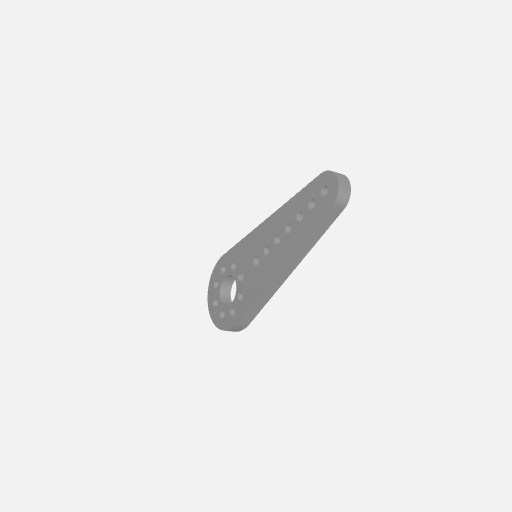
Part: HubMountControlArm72